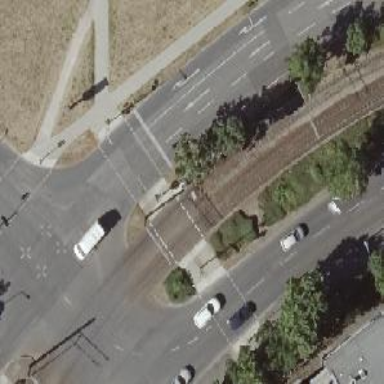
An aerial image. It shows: Footway that serves as traffic island.